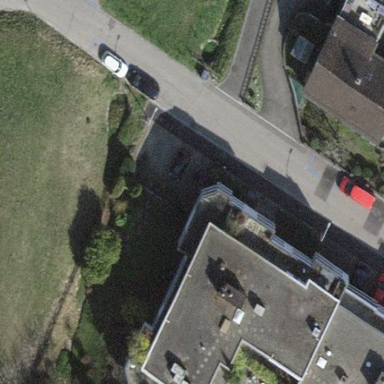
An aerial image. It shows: Image showing building with apartments.